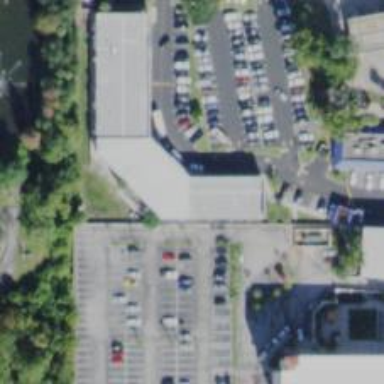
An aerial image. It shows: Supermarket.